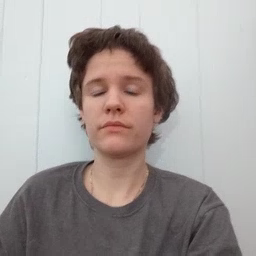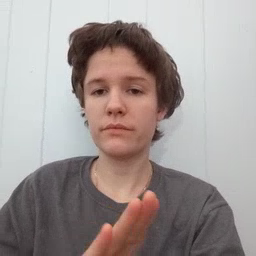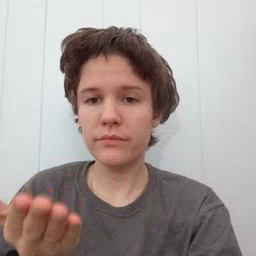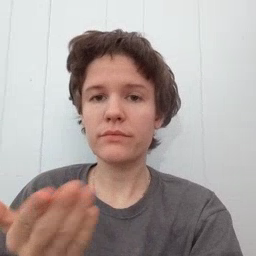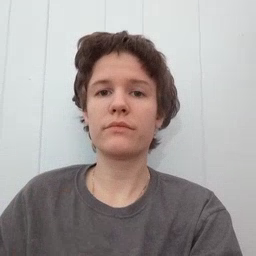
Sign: book